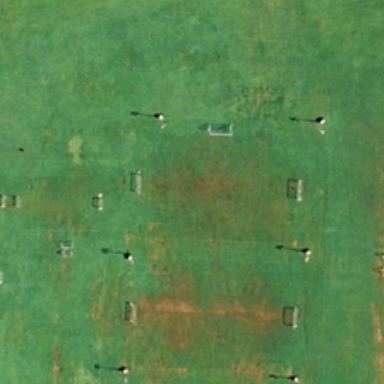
Several green trees are near a piece of green meadow .